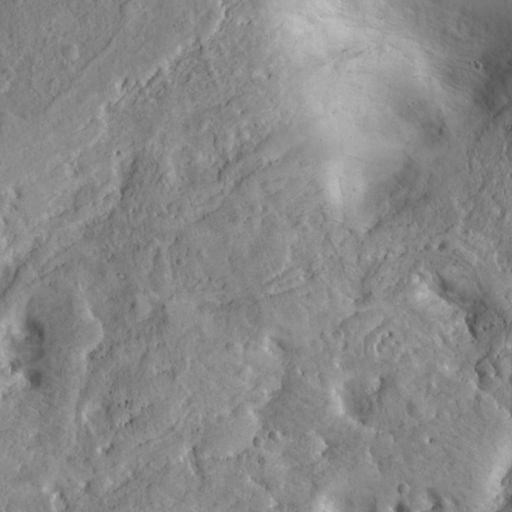
Objects detected: cone, cone, cone